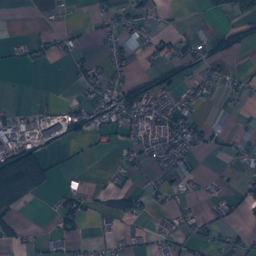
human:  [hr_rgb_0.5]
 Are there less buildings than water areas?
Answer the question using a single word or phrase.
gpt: no

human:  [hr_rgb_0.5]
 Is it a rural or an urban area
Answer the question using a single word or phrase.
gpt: urban

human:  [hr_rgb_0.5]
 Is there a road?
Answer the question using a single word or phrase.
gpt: yes

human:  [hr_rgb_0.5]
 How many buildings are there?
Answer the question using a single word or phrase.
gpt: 1633

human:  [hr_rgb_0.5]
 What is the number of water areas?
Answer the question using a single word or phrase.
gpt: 22

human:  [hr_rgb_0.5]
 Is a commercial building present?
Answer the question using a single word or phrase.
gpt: yes

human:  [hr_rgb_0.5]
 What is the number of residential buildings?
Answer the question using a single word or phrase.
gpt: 1544

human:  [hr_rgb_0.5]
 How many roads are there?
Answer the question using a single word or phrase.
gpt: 291

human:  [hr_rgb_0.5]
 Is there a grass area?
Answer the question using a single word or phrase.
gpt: yes

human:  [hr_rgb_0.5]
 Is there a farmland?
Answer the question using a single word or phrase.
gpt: yes

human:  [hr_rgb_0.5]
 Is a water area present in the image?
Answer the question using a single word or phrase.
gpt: yes

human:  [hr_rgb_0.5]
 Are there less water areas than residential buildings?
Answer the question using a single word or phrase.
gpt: yes

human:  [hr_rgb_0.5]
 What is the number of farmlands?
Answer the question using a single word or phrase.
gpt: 84

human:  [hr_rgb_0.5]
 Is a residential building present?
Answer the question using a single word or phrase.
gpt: yes

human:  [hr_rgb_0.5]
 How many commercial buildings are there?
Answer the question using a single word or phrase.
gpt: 53

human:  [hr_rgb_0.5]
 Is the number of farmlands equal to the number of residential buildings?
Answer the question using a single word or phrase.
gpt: no

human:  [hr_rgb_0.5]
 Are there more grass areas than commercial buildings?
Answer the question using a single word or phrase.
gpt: yes

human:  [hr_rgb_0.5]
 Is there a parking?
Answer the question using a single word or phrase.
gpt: yes

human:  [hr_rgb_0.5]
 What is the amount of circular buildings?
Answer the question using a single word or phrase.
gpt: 2

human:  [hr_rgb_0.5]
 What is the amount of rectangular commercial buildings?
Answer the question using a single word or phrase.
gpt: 21

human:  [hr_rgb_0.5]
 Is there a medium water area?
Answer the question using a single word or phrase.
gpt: yes

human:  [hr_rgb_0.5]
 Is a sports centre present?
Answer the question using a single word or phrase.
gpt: yes

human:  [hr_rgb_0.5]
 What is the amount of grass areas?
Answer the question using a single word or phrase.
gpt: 201

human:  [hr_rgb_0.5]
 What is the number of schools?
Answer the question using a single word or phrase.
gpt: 1

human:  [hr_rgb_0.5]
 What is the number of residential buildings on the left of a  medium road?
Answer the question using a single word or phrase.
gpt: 0

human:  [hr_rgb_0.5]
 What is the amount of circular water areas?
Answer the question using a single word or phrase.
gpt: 1

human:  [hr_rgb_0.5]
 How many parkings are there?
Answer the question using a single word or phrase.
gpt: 8

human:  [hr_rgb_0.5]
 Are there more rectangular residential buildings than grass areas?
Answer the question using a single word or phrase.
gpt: yes

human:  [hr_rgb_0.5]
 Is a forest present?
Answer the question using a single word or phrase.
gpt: yes

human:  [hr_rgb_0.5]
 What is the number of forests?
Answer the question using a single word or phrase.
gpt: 87

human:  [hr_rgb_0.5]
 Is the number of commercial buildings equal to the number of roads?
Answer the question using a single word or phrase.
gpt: no

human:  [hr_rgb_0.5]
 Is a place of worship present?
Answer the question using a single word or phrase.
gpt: yes

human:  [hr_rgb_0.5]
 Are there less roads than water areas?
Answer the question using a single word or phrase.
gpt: no

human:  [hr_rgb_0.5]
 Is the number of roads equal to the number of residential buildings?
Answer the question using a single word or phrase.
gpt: no

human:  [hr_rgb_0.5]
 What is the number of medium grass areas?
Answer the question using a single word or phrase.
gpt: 79

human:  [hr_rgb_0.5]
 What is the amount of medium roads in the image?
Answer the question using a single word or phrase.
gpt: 0

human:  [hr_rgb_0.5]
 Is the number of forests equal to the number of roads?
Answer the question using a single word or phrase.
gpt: no

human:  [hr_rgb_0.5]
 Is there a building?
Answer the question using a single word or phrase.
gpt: yes

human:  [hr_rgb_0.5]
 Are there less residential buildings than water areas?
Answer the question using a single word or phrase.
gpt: no

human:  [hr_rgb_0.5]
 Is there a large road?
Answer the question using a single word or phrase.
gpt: no

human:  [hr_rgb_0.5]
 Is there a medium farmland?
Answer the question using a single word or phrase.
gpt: yes

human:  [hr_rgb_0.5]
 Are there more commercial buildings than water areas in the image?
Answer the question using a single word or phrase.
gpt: yes

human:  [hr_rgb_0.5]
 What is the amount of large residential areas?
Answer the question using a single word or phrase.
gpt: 6

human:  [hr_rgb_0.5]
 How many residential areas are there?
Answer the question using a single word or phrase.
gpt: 6

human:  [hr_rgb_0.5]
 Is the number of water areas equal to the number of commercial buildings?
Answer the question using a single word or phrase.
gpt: no

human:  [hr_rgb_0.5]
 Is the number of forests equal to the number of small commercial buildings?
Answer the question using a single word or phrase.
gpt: no

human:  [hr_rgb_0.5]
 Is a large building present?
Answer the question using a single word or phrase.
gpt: yes

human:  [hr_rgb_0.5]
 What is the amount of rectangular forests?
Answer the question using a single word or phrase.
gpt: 28

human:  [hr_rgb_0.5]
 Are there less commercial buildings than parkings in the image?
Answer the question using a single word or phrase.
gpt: no

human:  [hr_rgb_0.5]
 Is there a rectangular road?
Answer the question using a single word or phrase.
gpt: no

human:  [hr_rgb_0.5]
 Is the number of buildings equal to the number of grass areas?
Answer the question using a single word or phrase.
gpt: no

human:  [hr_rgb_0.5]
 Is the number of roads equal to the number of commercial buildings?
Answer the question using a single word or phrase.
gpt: no

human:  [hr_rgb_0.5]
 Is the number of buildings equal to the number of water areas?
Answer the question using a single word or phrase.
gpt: no

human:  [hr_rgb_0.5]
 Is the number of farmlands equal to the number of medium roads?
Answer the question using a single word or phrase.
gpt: no

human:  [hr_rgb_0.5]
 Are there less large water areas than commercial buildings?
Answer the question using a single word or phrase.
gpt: yes

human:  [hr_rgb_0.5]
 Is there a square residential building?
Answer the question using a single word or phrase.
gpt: yes

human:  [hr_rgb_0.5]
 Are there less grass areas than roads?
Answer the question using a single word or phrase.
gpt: yes

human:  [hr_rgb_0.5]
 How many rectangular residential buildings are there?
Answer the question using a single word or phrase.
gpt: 844

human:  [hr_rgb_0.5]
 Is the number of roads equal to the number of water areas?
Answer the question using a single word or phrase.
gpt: no

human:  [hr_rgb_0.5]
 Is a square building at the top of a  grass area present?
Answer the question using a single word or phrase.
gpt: yes

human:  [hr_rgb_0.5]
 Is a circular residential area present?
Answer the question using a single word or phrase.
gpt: no

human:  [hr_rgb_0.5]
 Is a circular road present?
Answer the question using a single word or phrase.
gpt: no

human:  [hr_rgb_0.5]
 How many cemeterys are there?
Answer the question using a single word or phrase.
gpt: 1

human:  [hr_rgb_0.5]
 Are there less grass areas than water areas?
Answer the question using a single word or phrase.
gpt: no